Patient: sex M, age 64
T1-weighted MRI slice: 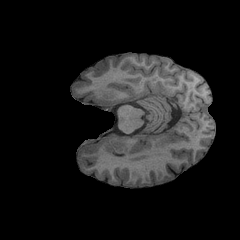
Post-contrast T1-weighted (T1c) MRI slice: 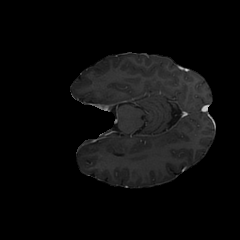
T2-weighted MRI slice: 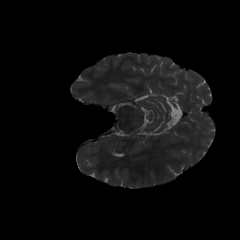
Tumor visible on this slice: no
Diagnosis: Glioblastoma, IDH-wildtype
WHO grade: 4